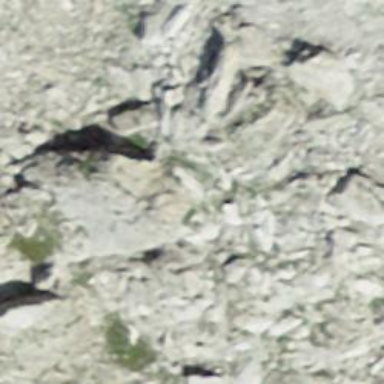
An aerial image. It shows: Cliff in nature.